Question: Just downloaded Processing on a laptop using Windows 7 64bit. This is the very first and basic work that is being done inside of processing itself.
So far, I am trying to re-create the example from the processing tutorial on the site here:
<URL>
When doing that simple example my window becomes distorted as soon as I do the following seen in this picture here:

I am completely unsure of why this is happening and sometimes as soon as it does happen, I cannot get it to go away, even after moving the ellipse to another area.
Any ideas?
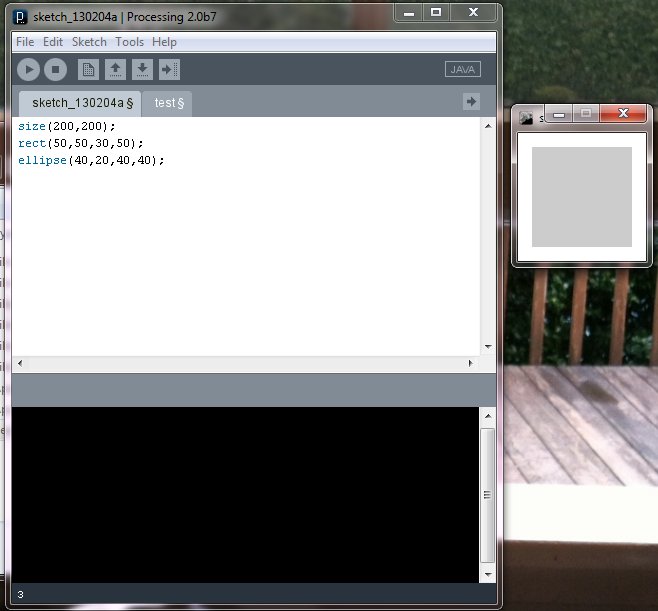
Answer: You have two tabs in there. Unlike in a more traditional IDE, Processing considers all code from all tabs part of the same sketch, so it'll run all the code you have in those tabs. Not just the size/rect/ellipse calls, but also everything in that "test" tab. Fire up a new instance of Processing and just add the size/rect/ellipse calls (or delete the test tab). If it doesn't do weird resizing, problem found.